Question: I've been tasked at work with creating a UserControl containing a ListView and ComboBox's for sorting the ListView data. Sorting with the Combobox's s the easy part; the part with which I'm having difficulty is implementing a method of scrolling. In the end, the control should have an Excel-like feel to it. However, sometimes the ListView is too tall or wide for where it is placed. Therefore, there two be two scrollbars somewhere on the control. One vertically moves of the ListView only, and the other moves both the ListView and ComboBox filters horizontally.

Please note in the image above that the ComboBox's do adjust themselves according to column width, but the code for that is not enabled at the moment.
In the control, the filter boxes are in their own panel, and the ListView has had its own panel at times. I've tried using various combinations of the HScroll/VScroll and HorizontalScroll/VerticalScroll properties and the native function ShowScrollBar() for all the controls, but nothing has worked. The only way I've gotten scrollbars to appear is by settings AutoScroll (Scrollable for the ListView) to true. Of course, the scroll bars come in pairs and work only on the same control. I also attempted to programmatically move the scroll bars, but I haven't been able to accomplish that, either.
I've got to be doing something wrong, but I'm not sure what it is. Any help is appreciated!
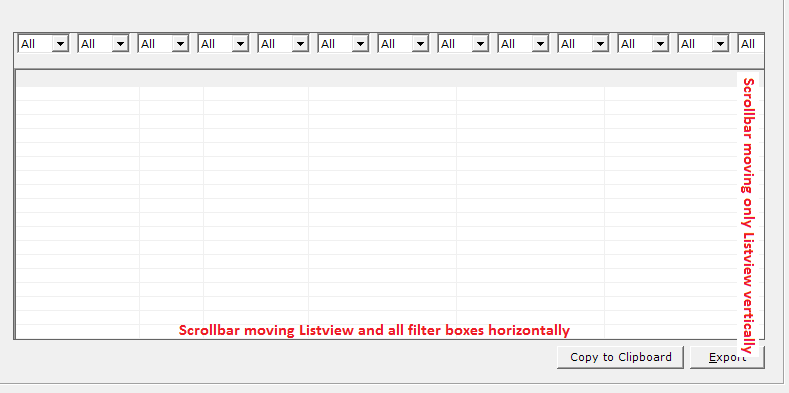
Answer: I think I'd go for a different solution.
If you put the 'ComboBoxes' in a 'AutoSrcoll' panel with the same 'Anchors' as the 'ListView' you would give your users the freedom to scroll the two independently.
Yes, a 'ScrollBar' would appear and take space but I would still happily sell that as a feature, not a bug ;-)
As for handling the 'Scroll' event of a 'ListView': It is hidden and you'll have to subclass it to get access to it. See <URL>